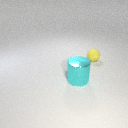
small yellow rubber sphere to the right of large cyan metal cylinder